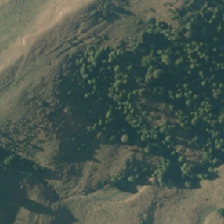
Land cover: indigenous_forest